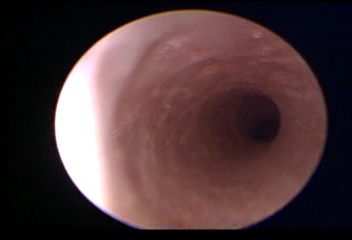
Modality: WLC
Class: Normal mucosa
Bladder cancer association: No